Question: <URL>
The above image is my front page when I will click on the circle it will open the remaining navigation bar.

But when I click on the circle icon that I made for navigation it open, but the whole navigations not displayed so what should do to make slide to see all navigations?
This is my HTML file I had made the navigation bar, but my list of navigation is more and its not displaying properly. How can I make the navigation to slide in?
'''
<?php
//map based on Bar
$map = [
'Bar' => 1,
'Pascal' =>100000 ,
'Pound per square inch' => 14.5038 ,
'Standard atmosphere' => 0.986923,
'Torr' => 750.062,
];
if (isset($_POST['submit'])) {
$fromUnit = $_POST['fromUnit'] ?? '';
$toUnit = $_POST['toUnit'] ?? '';
$Pressure = $_POST['Pressure'] ?? '';
$result = $map[$toUnit] / $map[$fromUnit];
}
?>
<!DOCTYPE html>
<html>
<head>
<!-- add icon link -->
<link rel = "icon" href =
"https://media.geeksforgeeks.org/wp-content/cdn-uploads/gfg_200X200.png"
type = "image/x-icon">
<meta charset="utf-8">
<meta name="viewport" content="width=device-width, initial-scale=1.0, shrink-to-fit=no">
<title>Data Rate Convertor</title>
<link rel="stylesheet" href="assets/bootstrap/css/bootstrap.min.css">
<link rel="stylesheet" href="https://fonts.googleapis.com/css?family=Lato:300,400,700">
<link rel="stylesheet" href="https://cdnjs.cloudflare.com/ajax/libs/pikaday/1.6.1/css/pikaday.min.css">
<link rel="stylesheet" href="assets/css/untitled.css">
<link rel="stylesheet" href="navbar.css">
<script src="https://kit.fontawesome.com/a076d05399.js"></script>
</head>
<body>
<nav style="background:linear-gradient(-135deg, #c850c0, #4158d0)"class="navbar navbar-dark navbar-expand-lg fixed-top bg-white portfolio-navbar gradient">
<div class="container"><a class="navbar-brand logo" href="#">SimplyCalculate</a>
<div class="collapse navbar-collapse"
id="navbarNav">
<ul class="nav navbar-nav ml-auto">
<li class="nav-item"><a class="nav-link active" href="">Standard Calculator</a></li>
</ul>
<ul class="nav navbar-nav">
<li class="nav-item"><a class="nav-link active" href="#">Scientific Calculator</a></li>
<li class="nav-item"><a class="nav-link active" href="#">Date calculator</a></li>
<li class="nav-item"><a class="nav-link active" href="#">Fuel Economy</a></li>
</ul>
</div><input type="checkbox" id="active">
<label for="active" class="menu-btn"><i class="fas fa-bars"></i></label>
<div class="wrapper">
<ul>
<li><a href="#">Area Convertor</a></li>
<li><a href="#">Data Transfer Rate</a></li>
<li><a href="#">Digital Storage</a></li>
<li><a href="#">Energy Convertor</a></li>
<li><a href="#">Frequency Convertor</a></li>
<li><a href="#">Length Convertor</a></li>
<li><a href="#">Mass Convertor</a></li>
<li><a href="#">Plane Angle Convertor</a></li>
<li><a href="#">Pressure Convertor</a></li>
<li><a href="#">Speed Convertor</a></li>
<li><a href="#">Temperature Convertor</a></li>
<li><a href="#">Time Convertor</a></li>
<li><a href="#">Volume Convertor</a></li>
</ul>
</div>
<div id="main">
<!-- Add all your websites page content here -->
</div>
<div class="collapse navbar-collapse"
id="navbarNav">
<ul class="nav navbar-nav ml-auto"></ul>
</div>
</div>
</nav>
<main class="page contact-page">
<section class="portfolio-block contact">
<div class="container">
<div class="heading">
<h2>Pressure Convertor</h2>
</div>
<form action="<?php echo $_SERVER['PHP_SELF'] ?>" method="post">
<div class="form-group"><label for="Pressure">Enter Pressure value to be converted:</label>
<input class="form-control item" id="Pressure" type="number" name="Pressure" value="<?php echo (!empty($Pressure)) ? $Pressure : '' ?>">
</div>
<div class="form-group"><label for="fromUnit">Convert From</label>
<select name="fromUnit" id="fromUnit" class="form-control">
<option selected>Choose</option>
<option value="Bar">Bar </option>
<option value="Pascal">Pascal </option>
<option value="Pound per square inch">Pound per square inch</option>
<option value="Standard atmosphere">Standard atmosphere</option>
<option value="Torr">Torr</option>
</select></div>
<div class="form-group"><label for="toUnit">Convert To</label>
<select name="toUnit" id="toUnit" class="form-control">
<option selected >Choose</option>
<option value="Bar">Bar </option>
<option value="Pascal">Pascal </option>
<option value="Pound per square inch">Pound per square inch</option>
<option value="Standard atmosphere">Standard atmosphere</option>
<option value="Torr">Torr</option>
</select></div>
<div class="form-group"><button class="btn btn-primary btn-block btn-lg" name="submit" type="submit" value="Convert">Convert Pressure</button></div>
</form>
</div>
<?php
if($_SERVER['REQUEST_METHOD'] == 'POST')
{
echo "<center><b>$Pressure $fromUnit = " . $_POST['Pressure'] * $result . " $toUnit</b></center>";
}
?>
</section>
</main>
<footer class="page-footer">
<div class="container">
<div class="links"></div>
</div>
</footer>
<script src="assets/js/jquery.min.js"></script>
<script src="assets/bootstrap/js/bootstrap.min.js"></script>
<script src="https://cdnjs.cloudflare.com/ajax/libs/pikaday/1.6.1/pikaday.min.js"></script>
<script src="assets/js/theme.js"></script>
</body>
</html>
'''
This is CSS for my navigation. What should I change to make the navigation to look perfect?
'''
@import url('https://fonts.googleapis.com/css?family=Poppins:400,500,600,700&display=swap');
*{
margin: 0;
padding: 0;
box-sizing: border-box;
font-family: 'Poppins', sans-serif;
}
.wrapper{
position: fixed;
top: 0;
left: 0;
height: 100%;
width: 100%;
background: linear-gradient(-135deg, #c850c0, #4158d0);
/* background: linear-gradient(375deg, #1cc7d0, #2ede98); */
/* clip-path: circle(25px at calc(0% + 45px) 45px); */
clip-path: circle(25px at calc(100% - 45px) 45px);
transition: all 0.3s ease-in-out;
}
#active:checked ~ .wrapper{
clip-path: circle(100%);
}
.menu-btn{
position: absolute;
z-index: 2;
right: 20px;
/* left: 20px; */
top: 20px;
height: 50px;
width: 50px;
text-align: center;
line-height: 50px;
border-radius: 50%;
font-size: 20px;
color: #fff;
cursor: pointer;
background: linear-gradient(-135deg, #c850c0, #4158d0);
/* background: linear-gradient(375deg, #1cc7d0, #2ede98); */
transition: all 0.3s ease-in-out;
}
#active:checked ~ .menu-btn{
background: #fff;
color: #4158d0;
}
#active:checked ~ .menu-btn i:before{
content: "
00d";
}
.wrapper ul{
position: relative;
top: 50%;
left: 50%;
transform: translate(-50%, -50%);
list-style: none;
text-align: center;
}
.wrapper ul li{
margin: 15px 0;
}
.wrapper ul li a{
color: none;
text-decoration: none;
font-size: 30px;
font-weight: 200;
padding: 5px 30px;
color: #fff;
position: relative;
line-height: 50px;
transition: all 0.3s ease;
}
.wrapper ul li a:after{
position: relative;
content: "";
background: #fff;
width: 100%;
height: 50px;
left: 0;
border-radius: 50px;
transform: scaleY(0);
z-index: -1;
transition: transform 0.3s ease;
}
.wrapper ul li a:hover:after{
transform: scaleY(1);
}
.wrapper ul li a:hover{
color: #4158d0;
}
input[type="checkbox"]{
display:none;
}
.content{
position: relative;
top: 50%;
left: 50%;
transform: translate(-50%, -50%);
z-index: -1;
text-align: center;
width: 100%;
color: #202020;
}
.content .title{
font-size: 40px;
font-weight: 700;
}
.content p{
font-size: 20px;
font-weight: 600;
}
'''
## OR how can I make the drop down list for displaying the all navigations ?
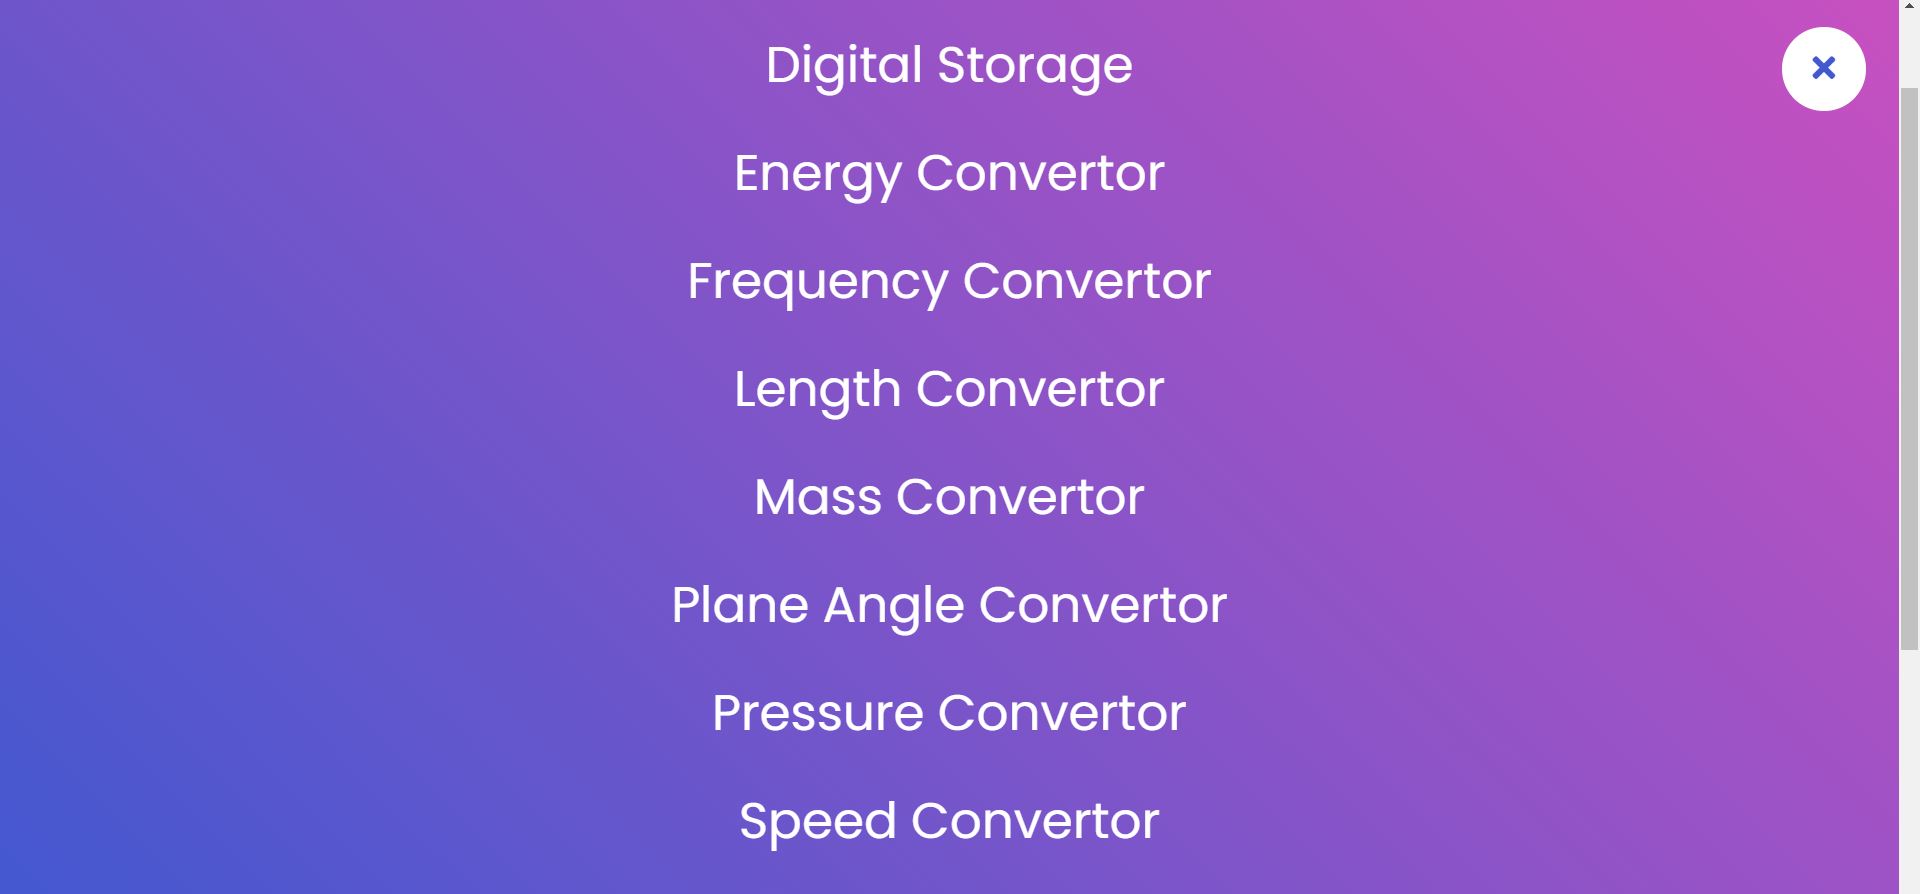
Answer: The drop down list is scrollable as it is so long.
You can change the font-size of its elements down a bit to make it fit on more devices without scrolling, but with a long list it may not be possible to change the size down enough and still have it readable on very small devices.
One thing you can do is choose a font size that is proportional to the size of the device (e.g. using vh units) but be wary of that as you can end up with very small, unreadable characters.